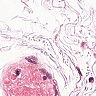
Metastatic tissue present: no